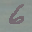
Label: 6